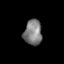
Tissue: skin
Cell type: Epithelial cells
Senescence score: 0.7244
Nuclear area (px): 444
Mean DAPI intensity: 126.347